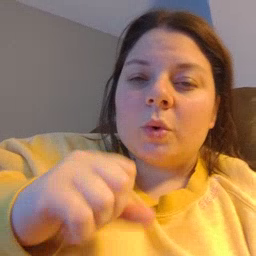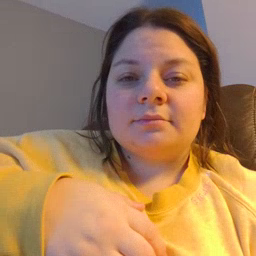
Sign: old